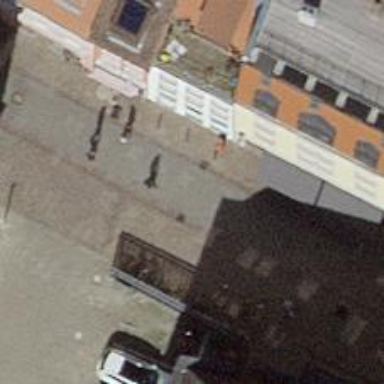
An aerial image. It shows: Bollard barrier.